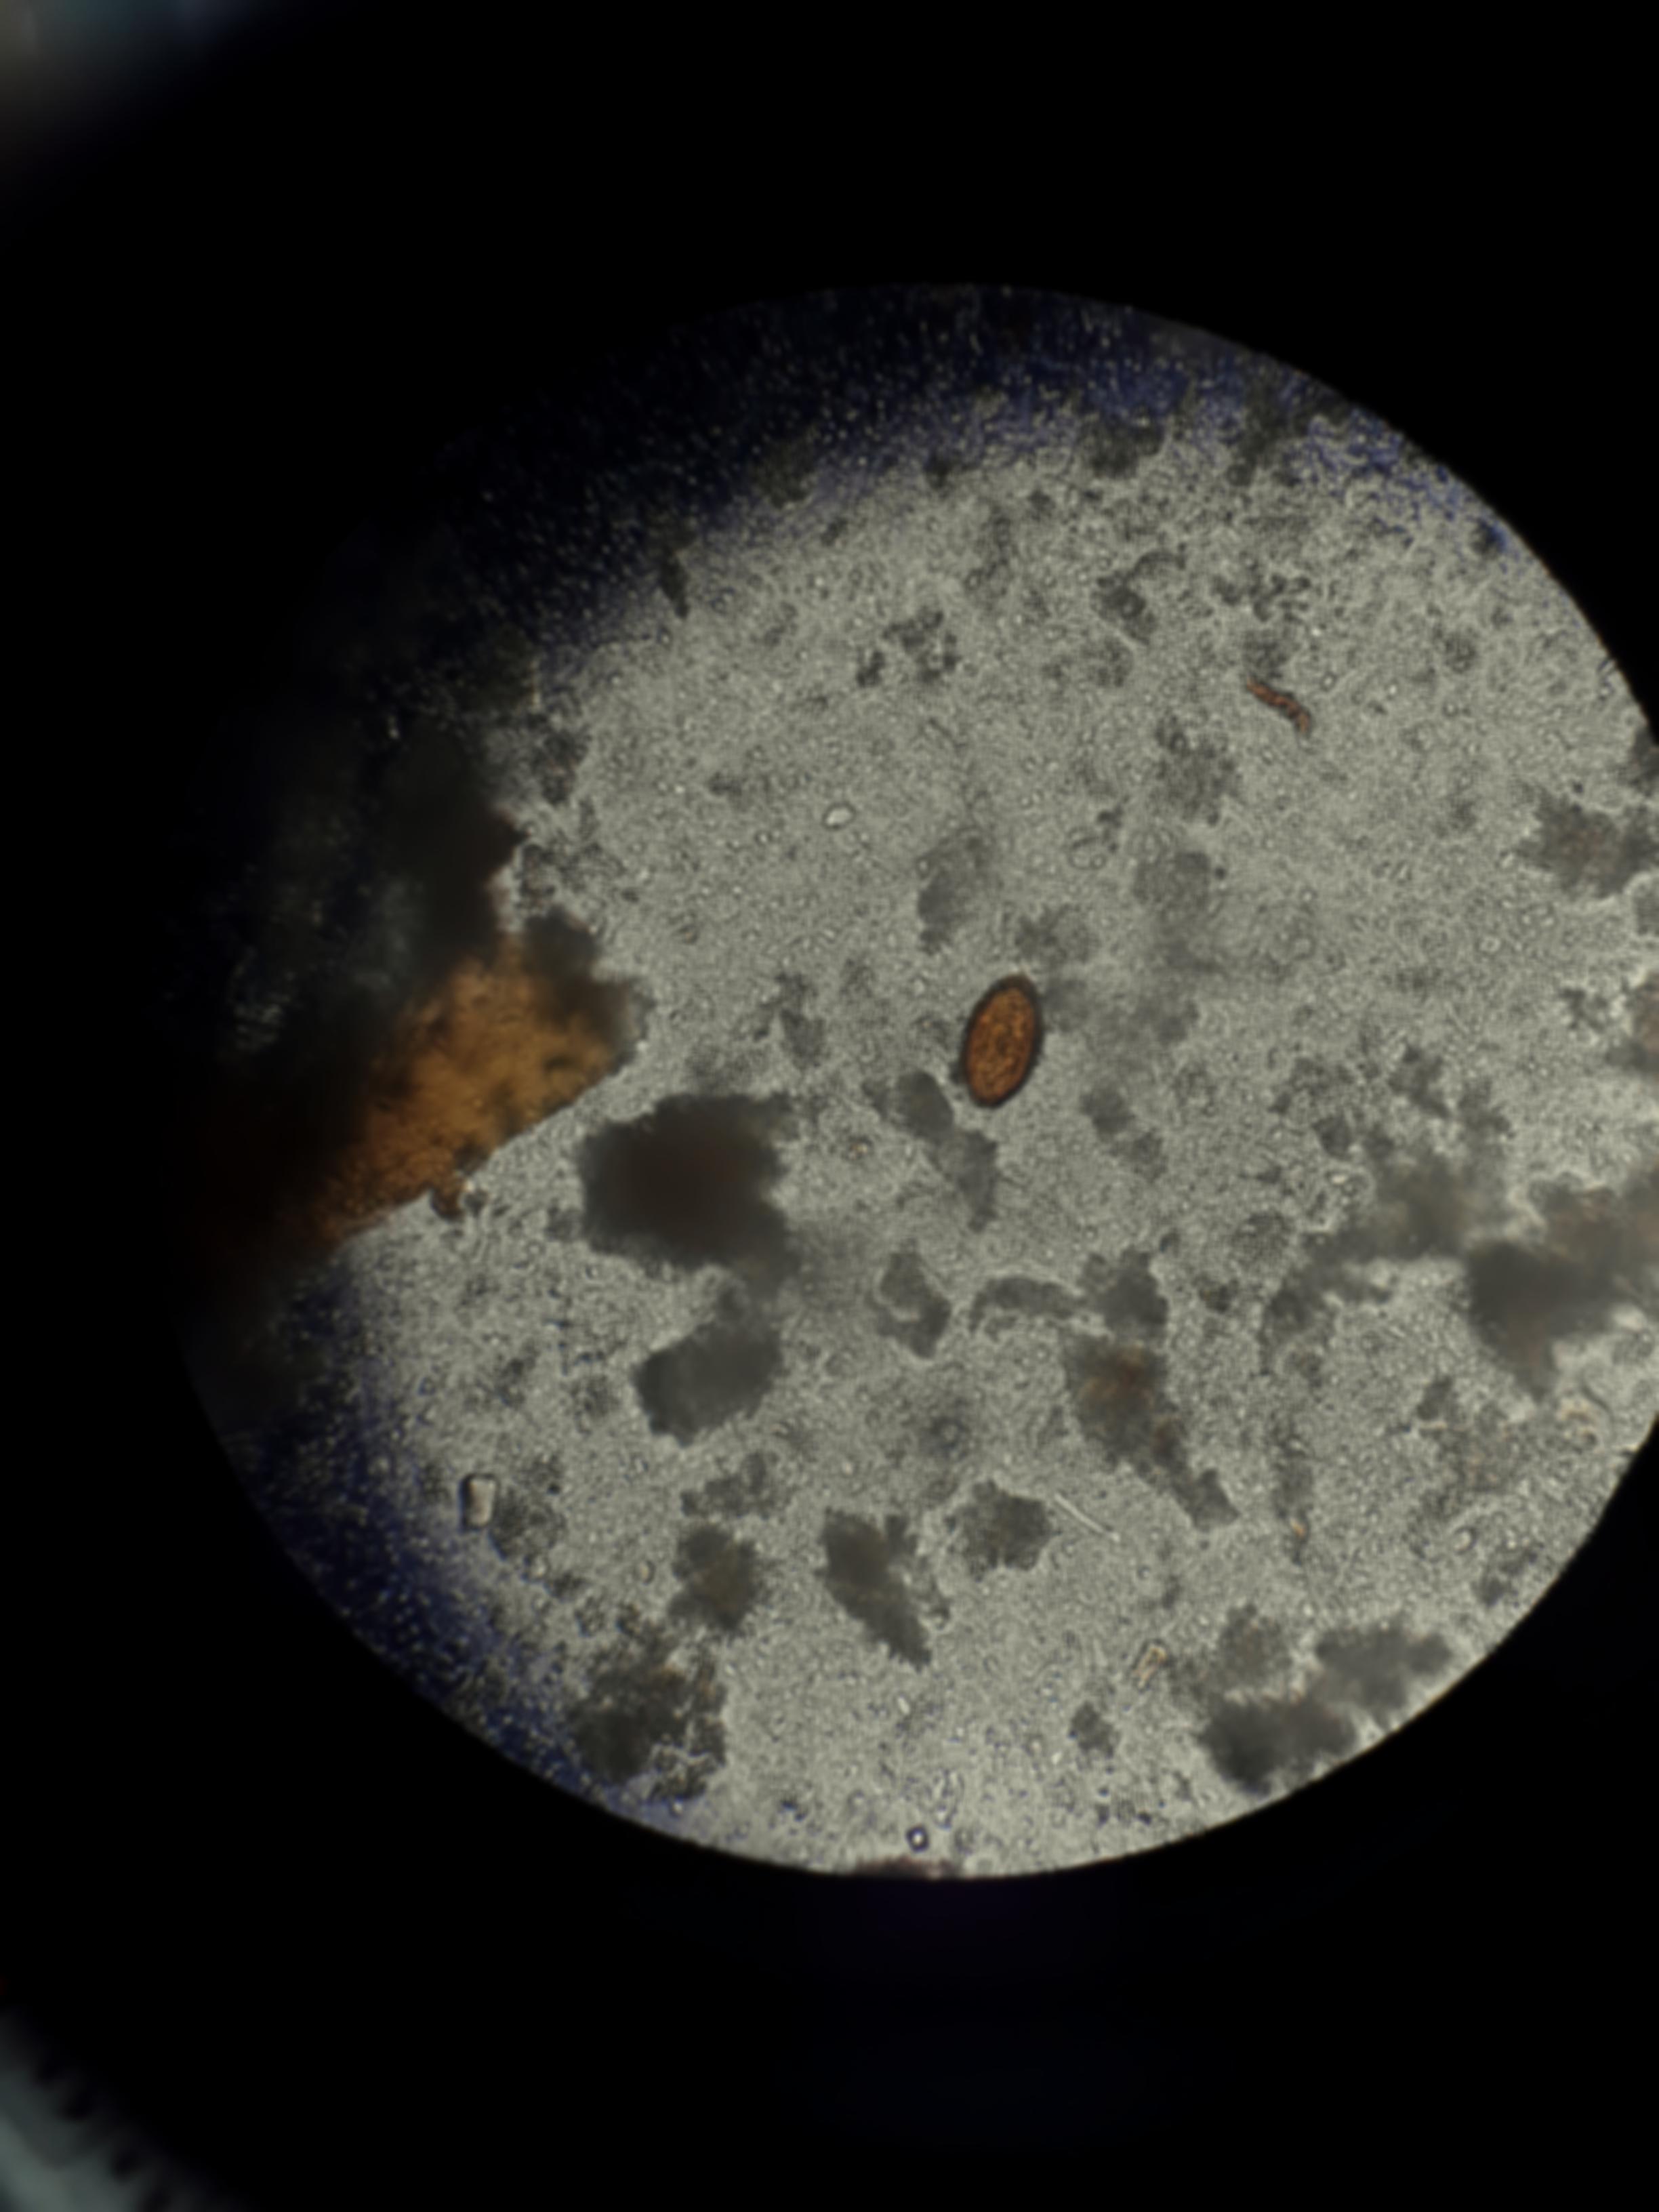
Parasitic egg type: Trichuris trichiura